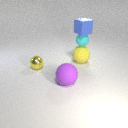
small cyan rubber sphere below small blue rubber cube